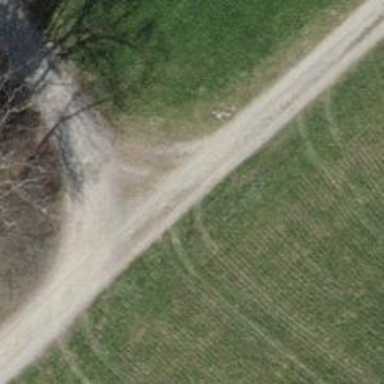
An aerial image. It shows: Track with grade 3 compacted surface suitable for agricultural vehicles.